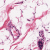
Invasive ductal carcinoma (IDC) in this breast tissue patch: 0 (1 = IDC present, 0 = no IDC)